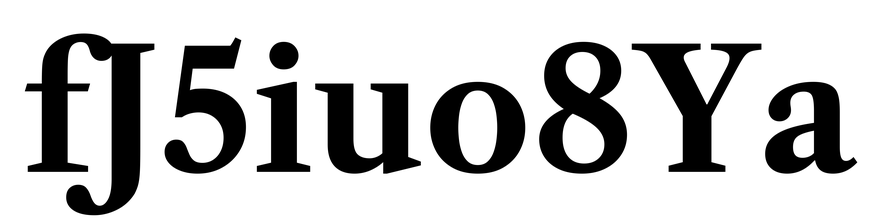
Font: LibreCaslonText_Bold